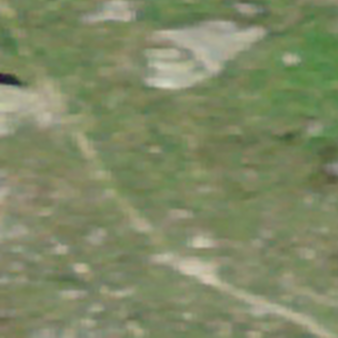
Label: other